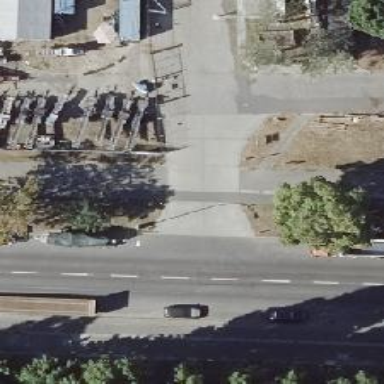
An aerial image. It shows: Sidewalk with asphalt surface for pedestrians and cycleway.